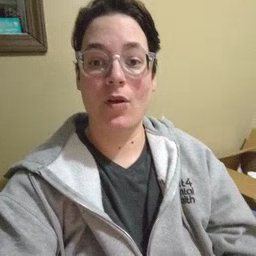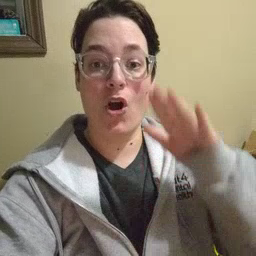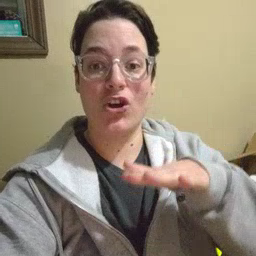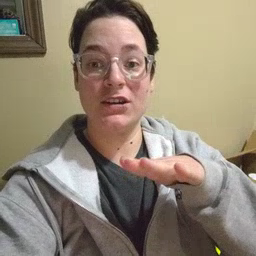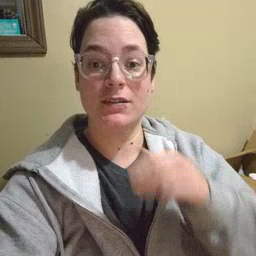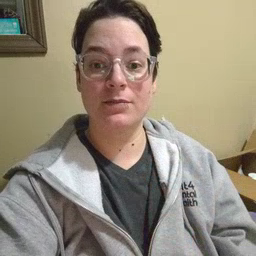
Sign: on